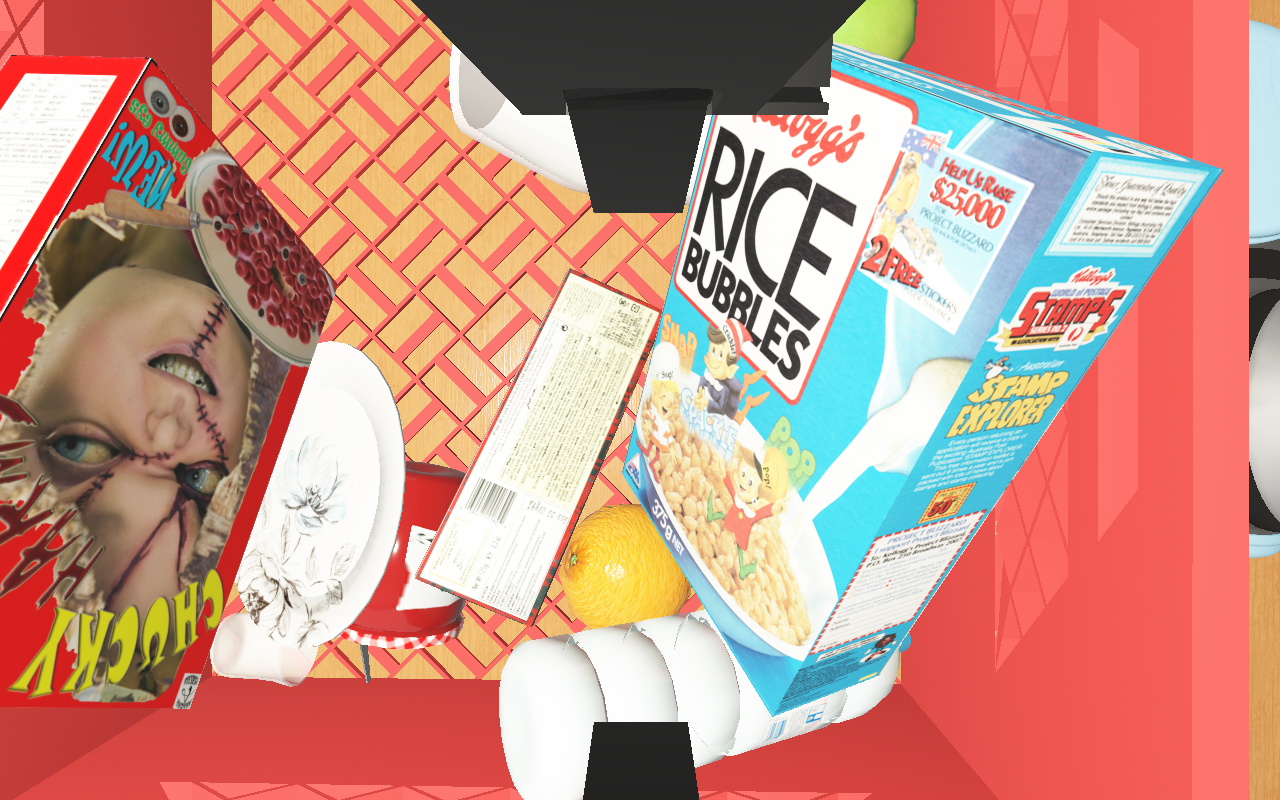
Objects in the scene:
carafe
water bottle
apple
apple
orange
orange
glass
wineglass
jam jar
cereal box
biscuit box